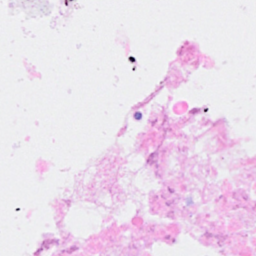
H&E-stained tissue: Breast